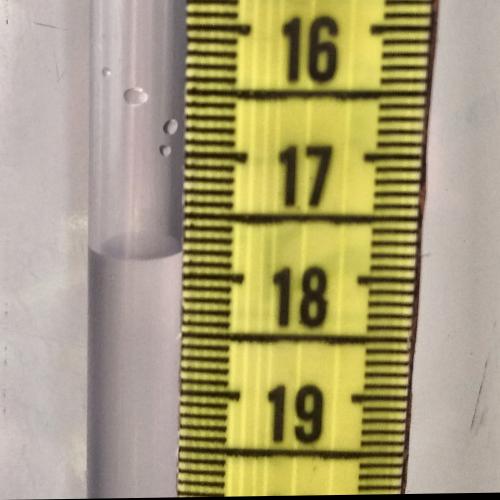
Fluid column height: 17.8 cm